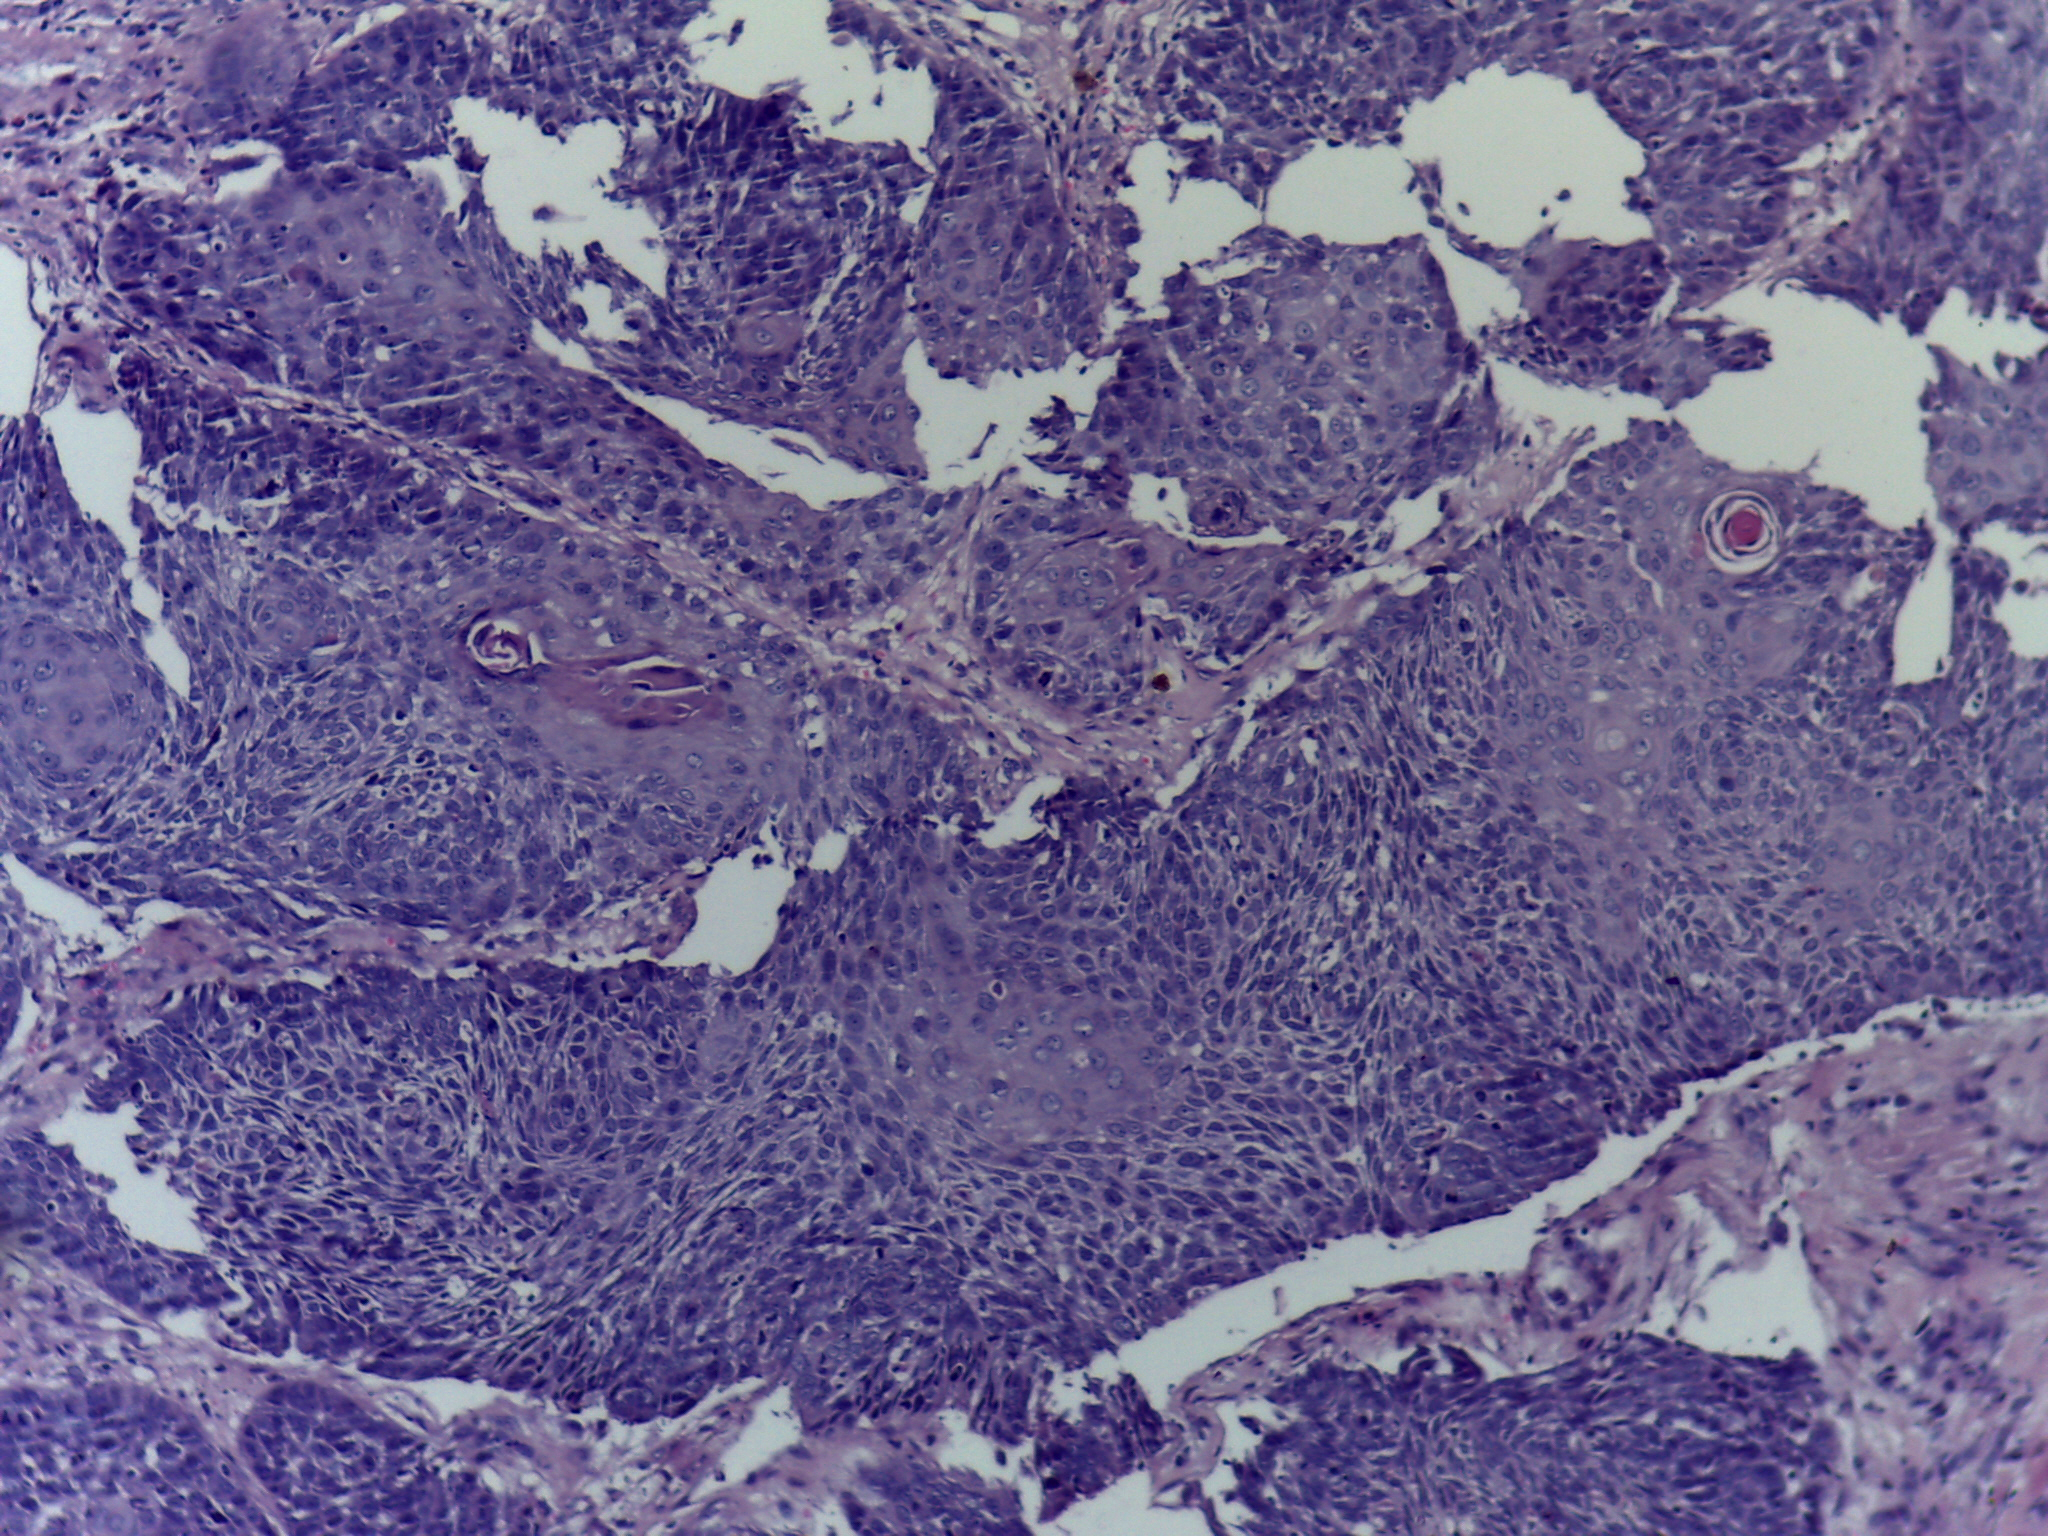
Diagnosis: OSCC